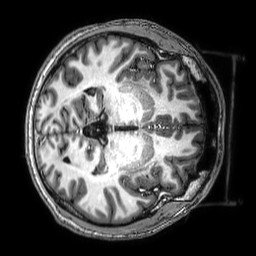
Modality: T1w
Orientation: axial
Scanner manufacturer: philips
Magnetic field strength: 3 T
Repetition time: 0.008 s
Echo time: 0.003566 s